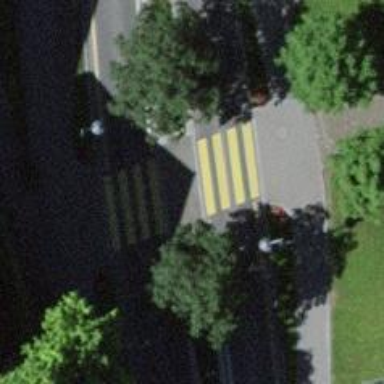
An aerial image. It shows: Pedestrian crossing with zebra markings on footway.